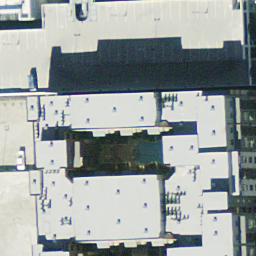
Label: buildings